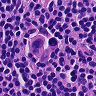
Metastatic tissue present: yes